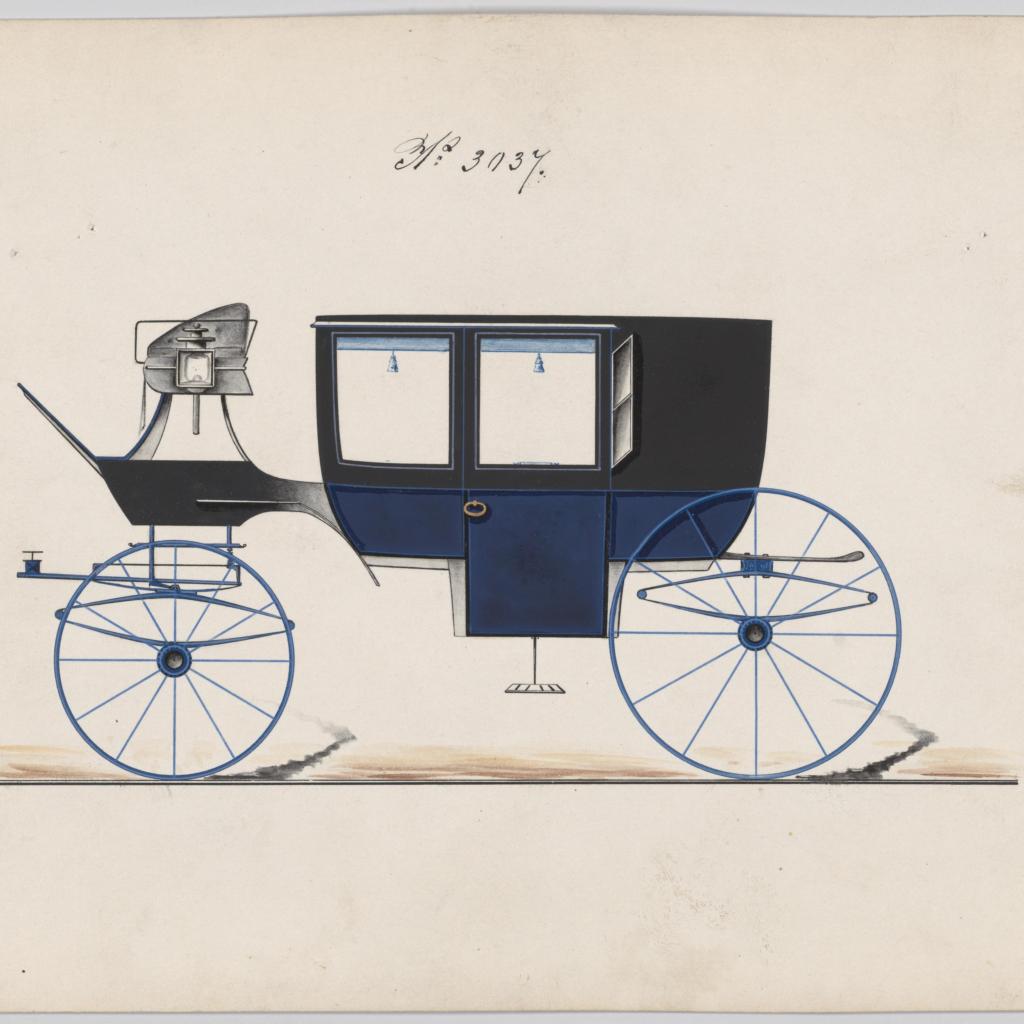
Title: Design for Glass Panel Coach, no. 3037
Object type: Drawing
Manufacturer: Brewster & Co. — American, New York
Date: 1874
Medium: pen and black ink, watercolor and gouache, with gum arabic and metallic ink
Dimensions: sheet: 6 15/16 x 9 3/4 in. (17.6 x 24.8 cm)
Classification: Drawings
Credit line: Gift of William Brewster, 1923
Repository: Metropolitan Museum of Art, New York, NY